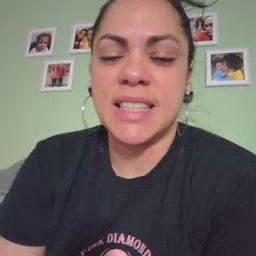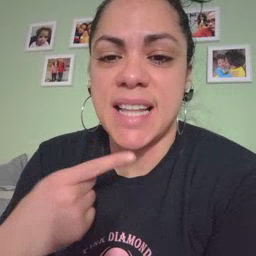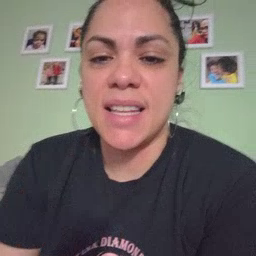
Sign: say